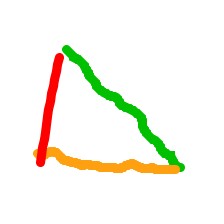
Shape: triangle